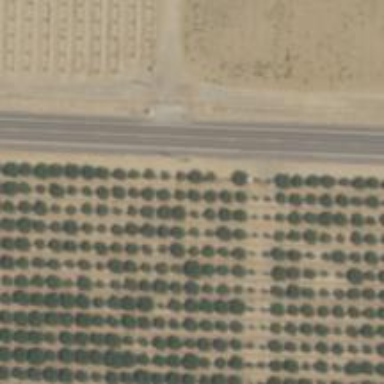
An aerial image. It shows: Orchard.